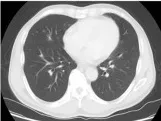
Changes in imaging throughout the treatment period. (A-D) CT scans of the chest at different times.
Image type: radiology (ct)